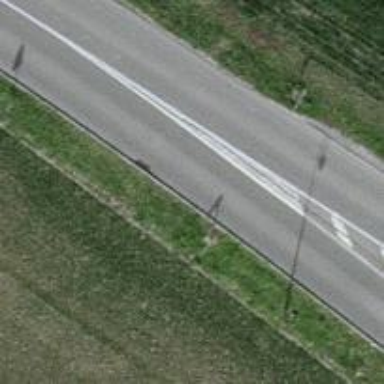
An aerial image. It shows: Asphalt road classified as tertiary.